A scalogram of one vibration snapshot from a rotating bearing is shown, computed with a continuous wavelet transform. What is the most likely bearing condition (normal, inner_race, outer_race, ball)?
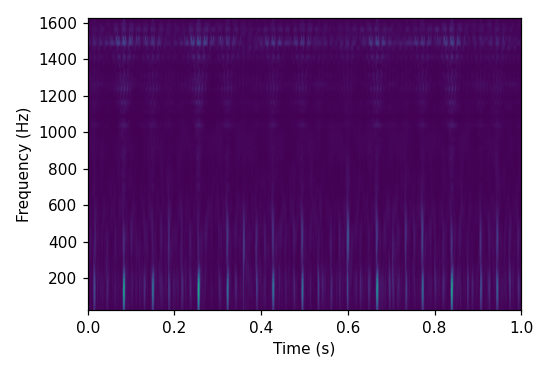
Answer: outer_race